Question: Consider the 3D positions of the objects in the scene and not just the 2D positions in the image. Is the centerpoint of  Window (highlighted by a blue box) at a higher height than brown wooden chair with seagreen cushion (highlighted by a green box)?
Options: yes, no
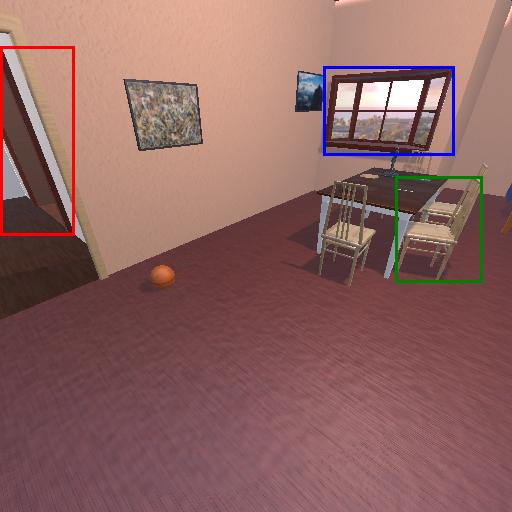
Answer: yes